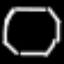
Label: octagon